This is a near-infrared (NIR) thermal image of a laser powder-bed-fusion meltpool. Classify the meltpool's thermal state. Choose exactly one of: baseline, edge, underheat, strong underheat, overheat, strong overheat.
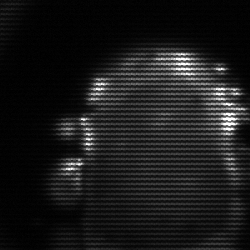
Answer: baseline